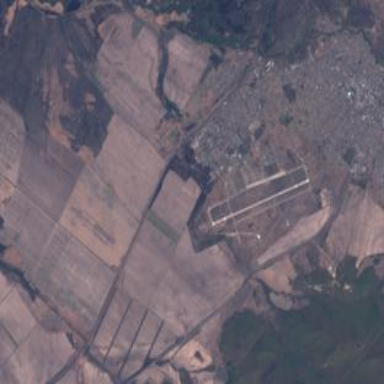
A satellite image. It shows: Military airfield located within larger aerodrome area.